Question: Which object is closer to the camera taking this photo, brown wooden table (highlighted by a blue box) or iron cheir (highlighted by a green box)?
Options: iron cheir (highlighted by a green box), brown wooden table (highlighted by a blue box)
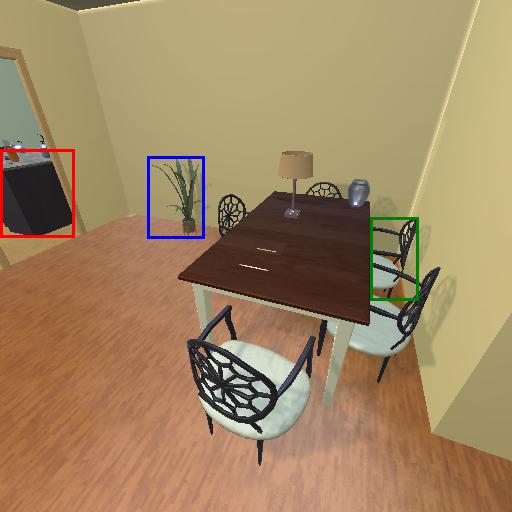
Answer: iron cheir (highlighted by a green box)